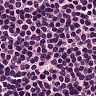
Metastatic tissue present: no